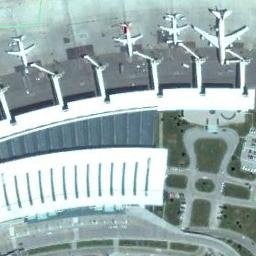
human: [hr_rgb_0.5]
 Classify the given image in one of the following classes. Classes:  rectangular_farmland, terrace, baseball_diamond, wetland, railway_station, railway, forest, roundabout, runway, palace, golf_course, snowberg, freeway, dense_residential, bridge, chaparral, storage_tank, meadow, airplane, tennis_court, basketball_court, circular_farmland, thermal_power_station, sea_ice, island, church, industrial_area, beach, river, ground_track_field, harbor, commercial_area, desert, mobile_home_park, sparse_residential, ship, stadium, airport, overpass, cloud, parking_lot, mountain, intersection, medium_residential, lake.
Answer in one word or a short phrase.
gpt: airplane